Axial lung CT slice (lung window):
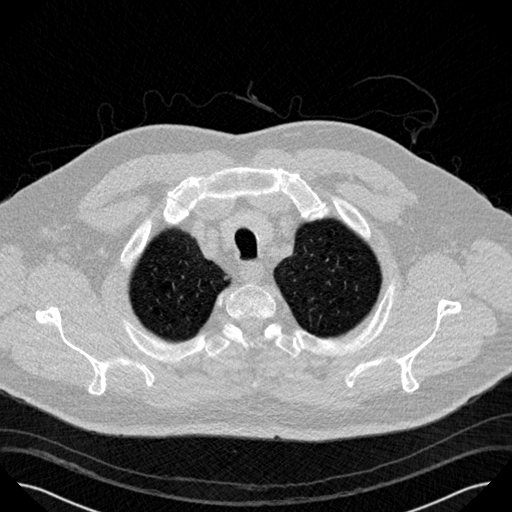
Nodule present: yes
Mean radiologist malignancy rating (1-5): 2